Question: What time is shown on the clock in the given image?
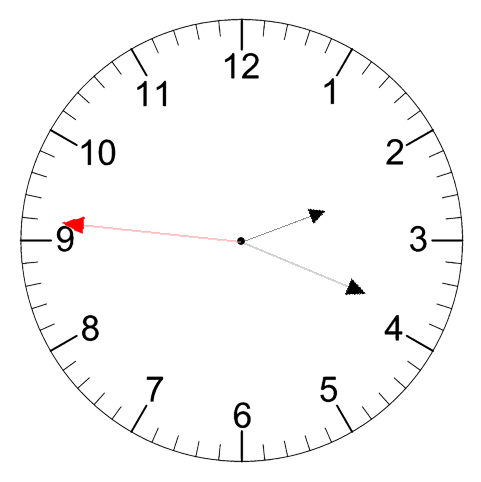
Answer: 02:18:46